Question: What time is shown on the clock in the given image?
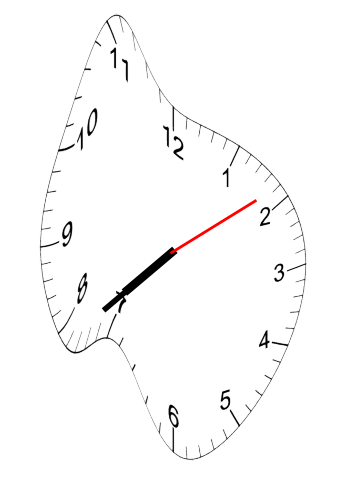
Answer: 07:38:09